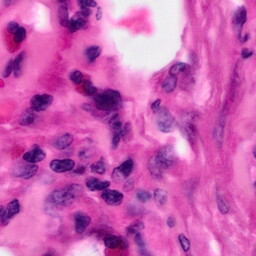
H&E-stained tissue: Pancreatic